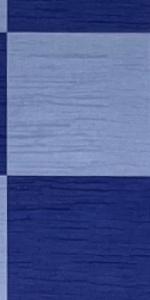
Label: Empty